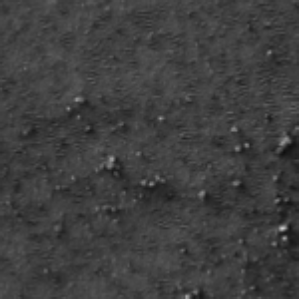
Label: frost